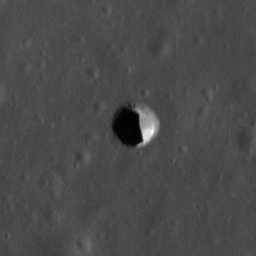
Pit: Highland 2
Host crater: Highland
Host type: highland
Lunar coordinates: latitude 41.156, longitude 18.821